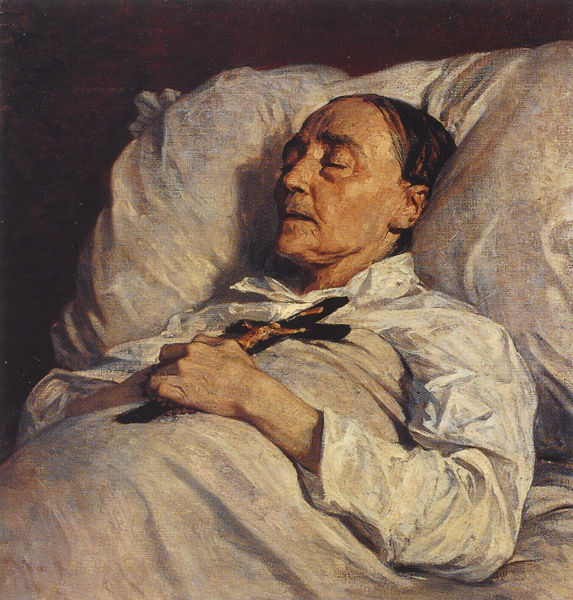
Titel: Porträt der Madame Mazois auf ihrem Totenbett
Künstler: Henri Regnault
Institution: Paris, Musée d’Orsay
Schlagwörter: hand, mann, schlaf, weiß, frau, nase, schwarz, alt, bart, hemd, augen, halten, tod, tot, portrait, einsam, haare, decke, nachthemd, liegen, schlafen, kissen, polster, bett, bettdecke, laken, allein, geschlossen, krank, kreuz, beten, geschlossene augen, gestorben, jesus, segnen, kruzifix, friedlich, toto, leichenhemd, leichenenmd